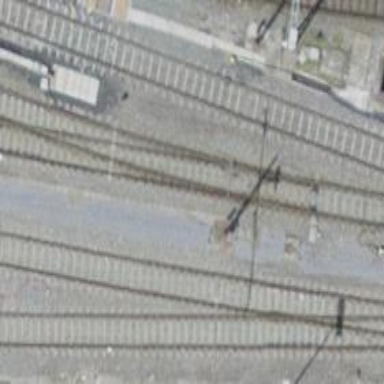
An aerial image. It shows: Railway yard with one track. The railway is electrified with contact line at dual voltages of 3000 and 15000.